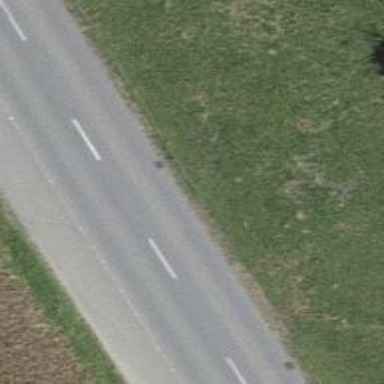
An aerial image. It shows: Tertiary road.